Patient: sex F, age 72
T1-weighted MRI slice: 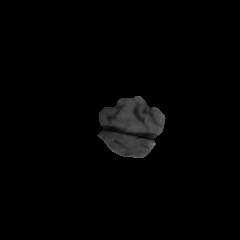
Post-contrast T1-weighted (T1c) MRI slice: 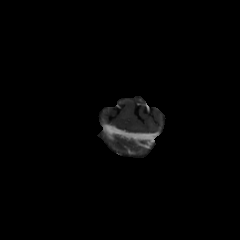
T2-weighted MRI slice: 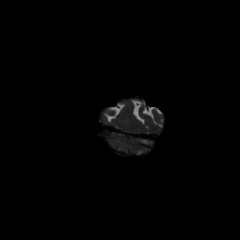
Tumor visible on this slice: no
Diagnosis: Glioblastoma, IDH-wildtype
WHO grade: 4